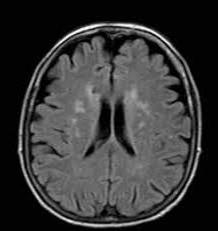
Label: notumor